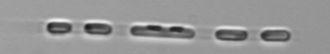
Label: Skeletonema